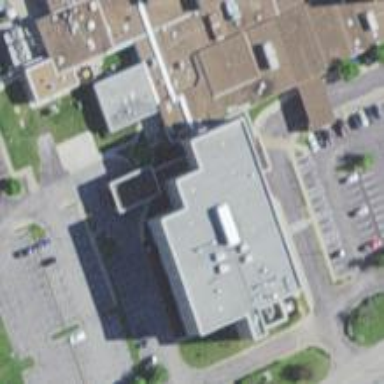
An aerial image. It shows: Clinic.